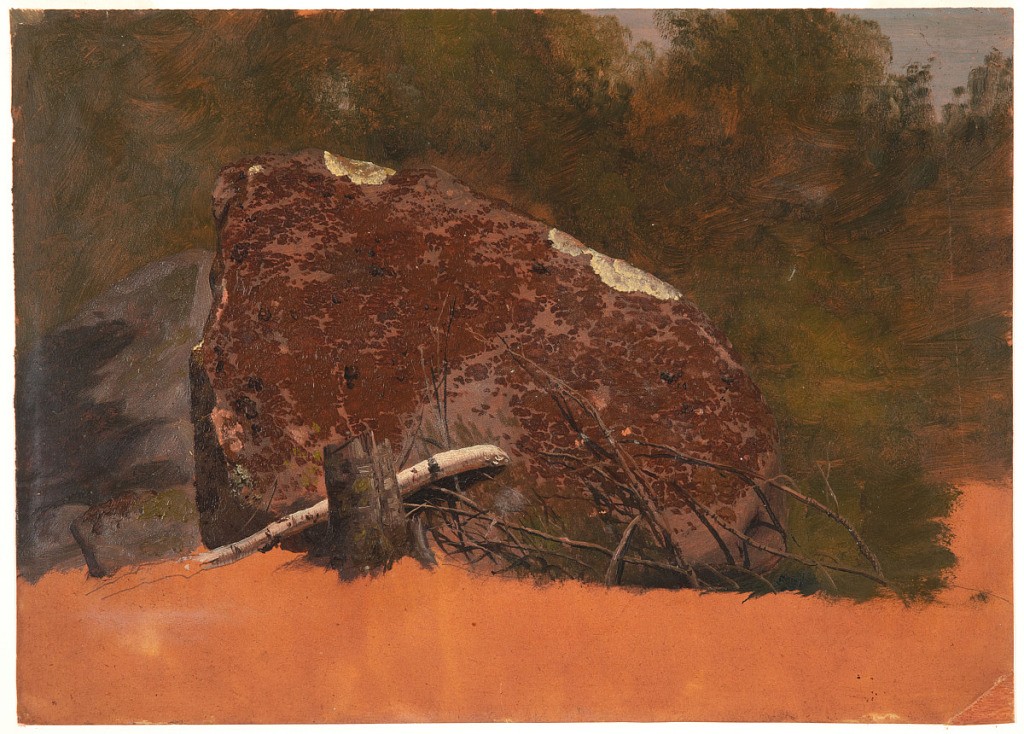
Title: Boulder on Mt. Desert Island, Maine
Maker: Frederic Edwin Church, American, 1826–1900
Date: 1850
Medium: Oil and graphite on tan wove paper
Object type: Drawing
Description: Landscape sketch showing a view of a large boulder in the woods of Mount Desert Island in Maine. Dominating the composition at center, the boulder is covered in brown lichen with other spots of white lichen along its upper ridge. A tree stump and a tangle of dry branches are show in front of the rock in the foreground. A mass of hastily-rendered green trees backdrops the scene, while two small patches of blue sky are visible in the upper right corner. The lateritious (brick-colored) ground is visible along the lower margin.